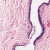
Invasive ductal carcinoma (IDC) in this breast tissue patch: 0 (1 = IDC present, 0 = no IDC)